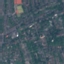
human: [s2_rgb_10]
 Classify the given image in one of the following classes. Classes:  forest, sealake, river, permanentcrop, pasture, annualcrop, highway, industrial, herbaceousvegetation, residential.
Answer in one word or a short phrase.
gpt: Residential